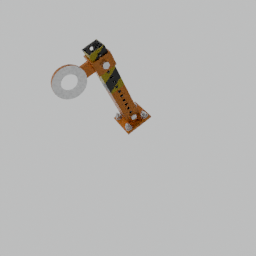
Label: mechanical